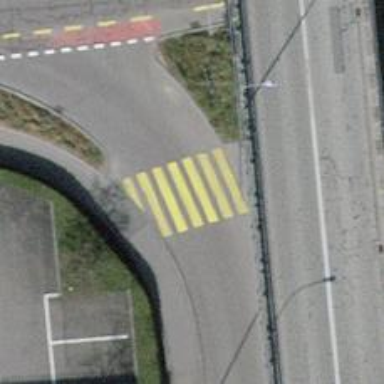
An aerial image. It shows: Uncontrolled road crossing.